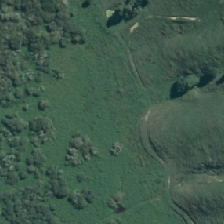
Land cover: herbaceous_freshwater_vege